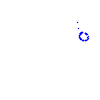
Particle: proton